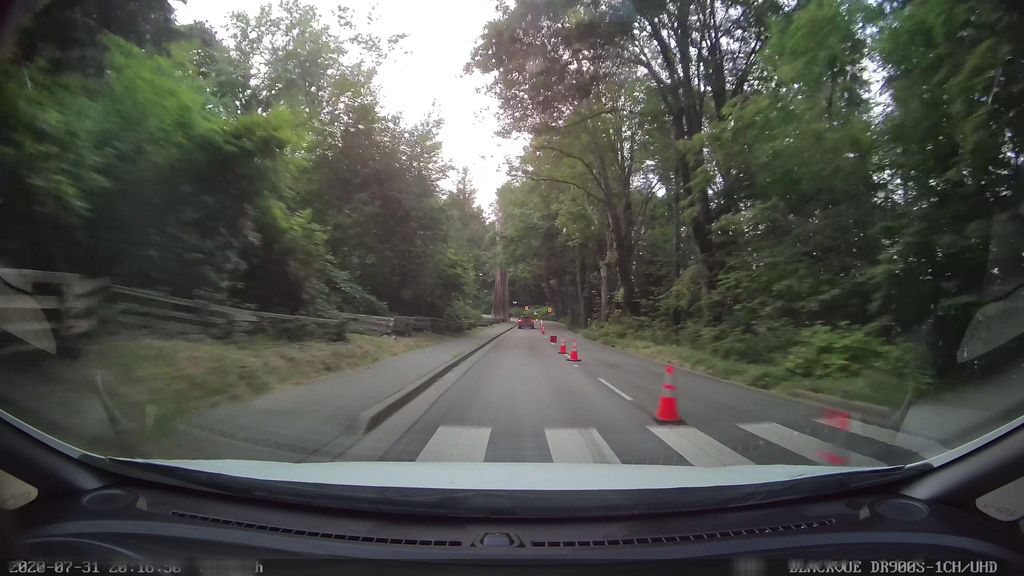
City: vancouver